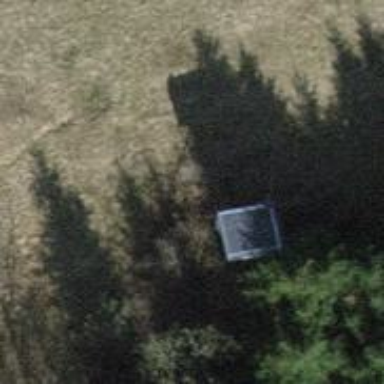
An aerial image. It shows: Hunting stand.